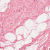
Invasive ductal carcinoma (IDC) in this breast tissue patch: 0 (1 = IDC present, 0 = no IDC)